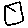
Label: square